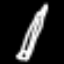
Label: pencil